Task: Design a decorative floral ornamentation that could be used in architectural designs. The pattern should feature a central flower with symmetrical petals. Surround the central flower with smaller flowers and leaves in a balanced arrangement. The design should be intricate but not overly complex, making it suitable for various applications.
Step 1399:
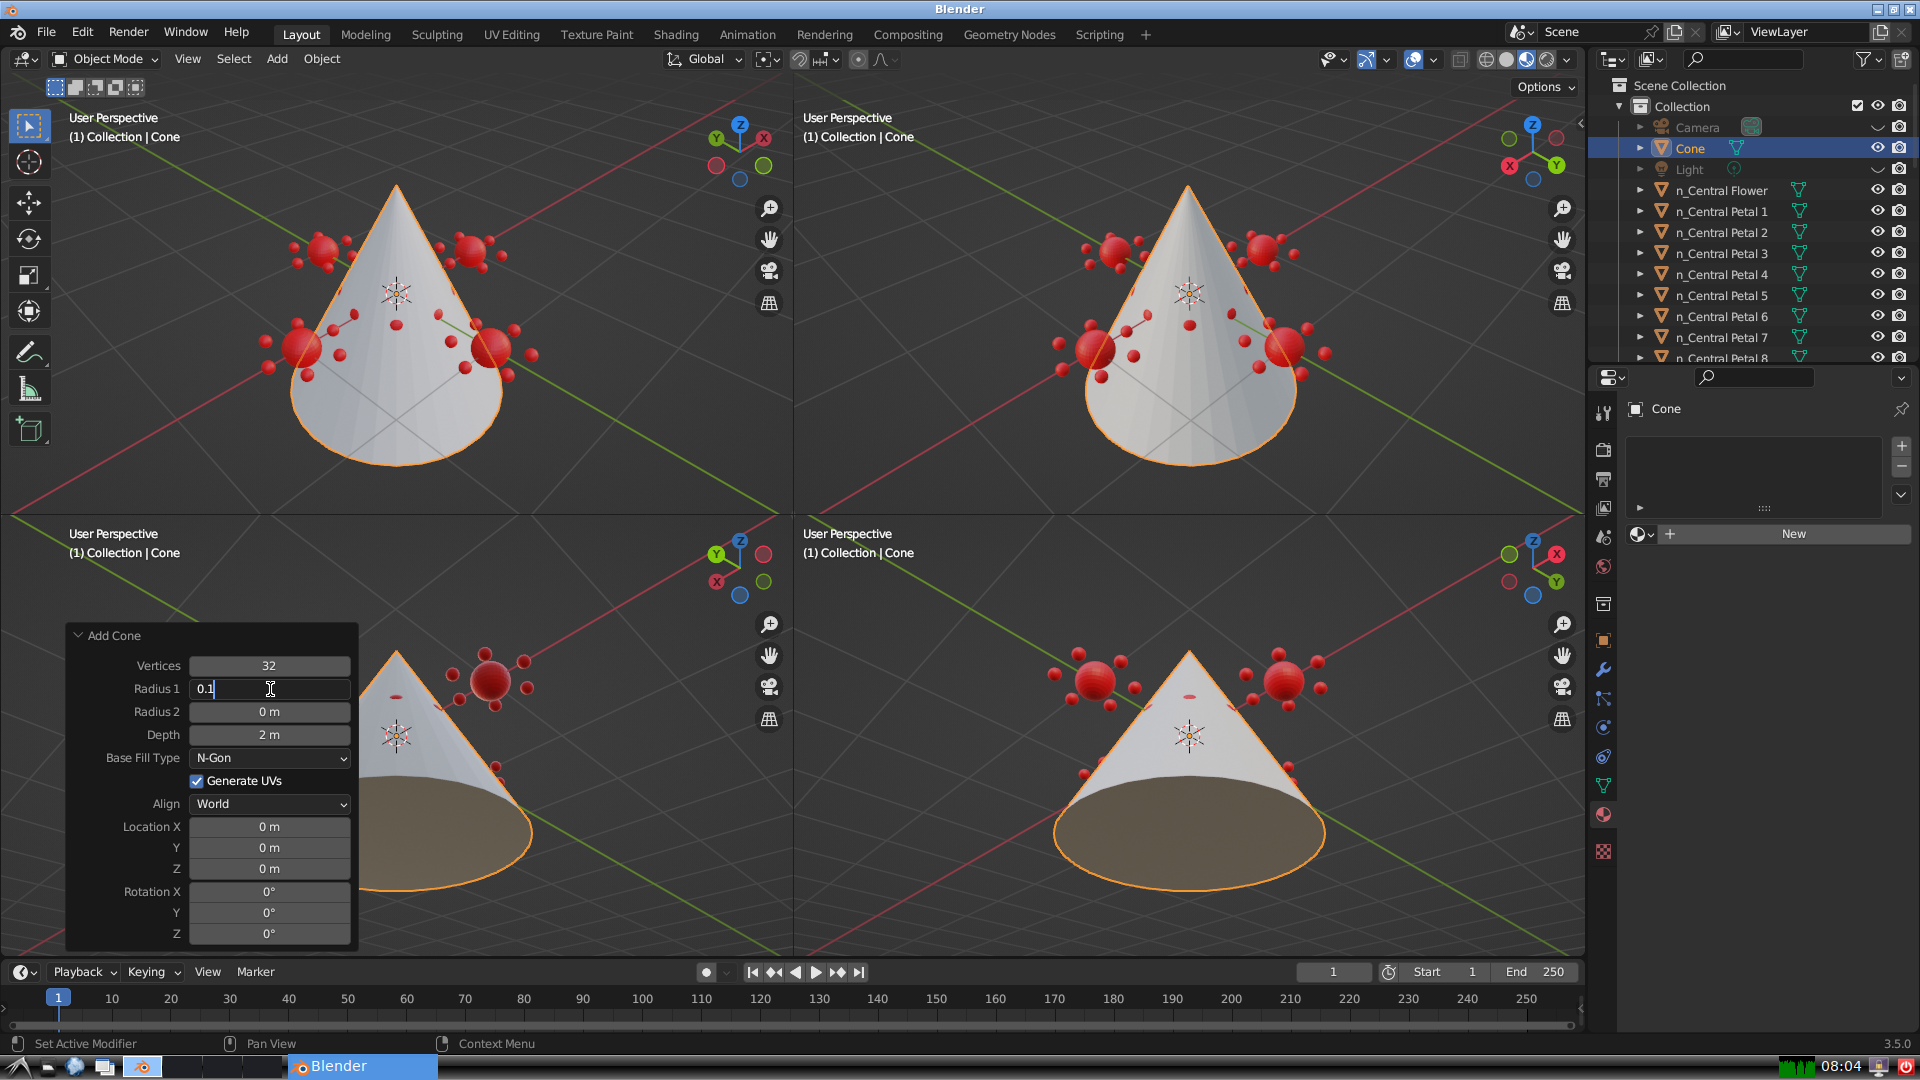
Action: {"key_press": ['Return']}